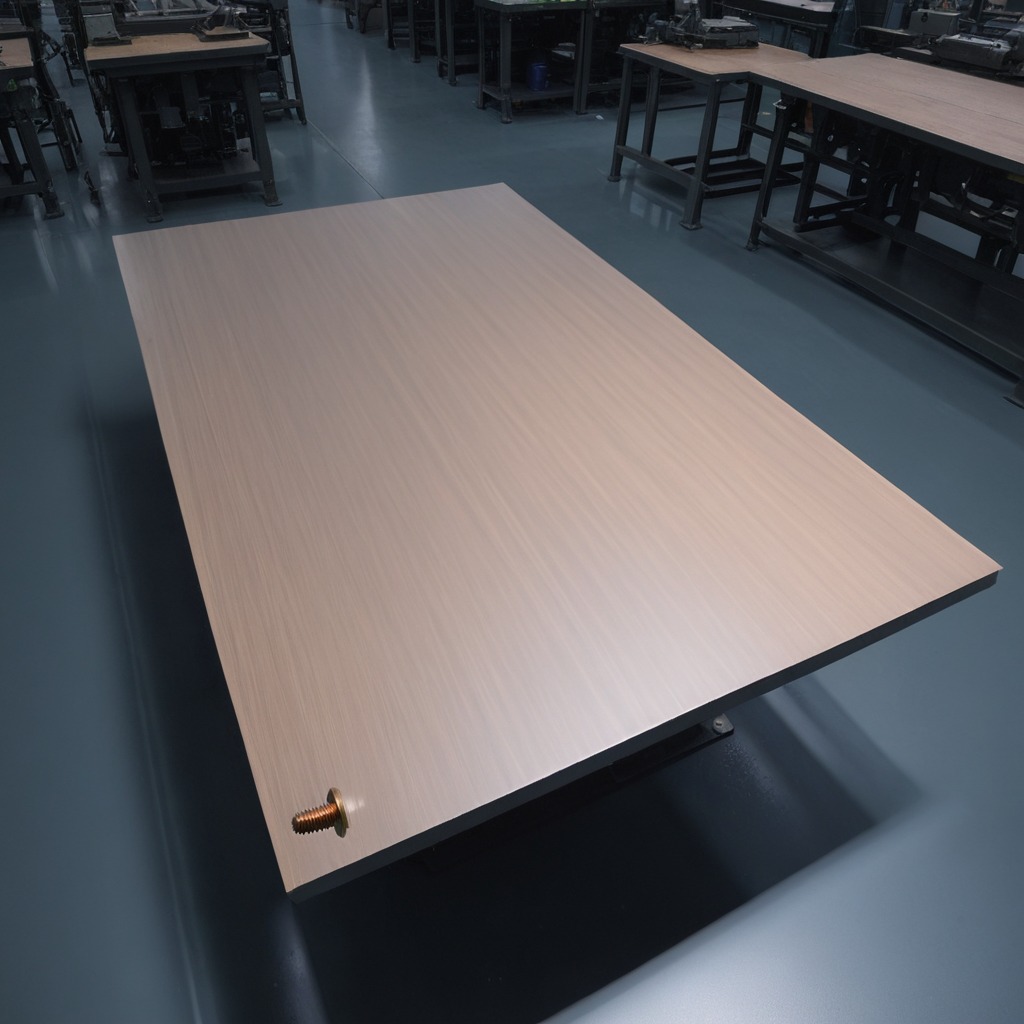
A metal screw is lying on a clean empty table in a basement in the evening.